Aerial crown-view tile of a tropical tree (Barro Colorado Island, Panama), acquired 20250512:
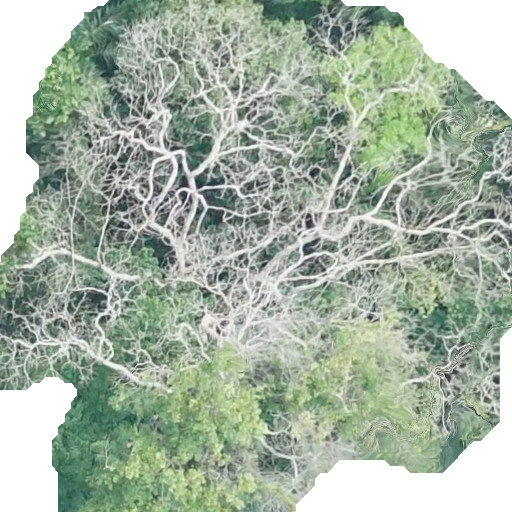
Species: Dipteryx oleifera
GBIF accepted scientific name: Dipteryx oleifera
Crown area: 350.191 m²